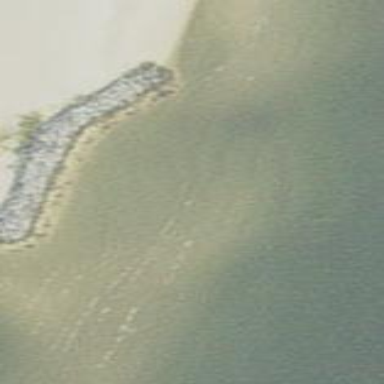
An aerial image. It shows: Breakwater made of rock.